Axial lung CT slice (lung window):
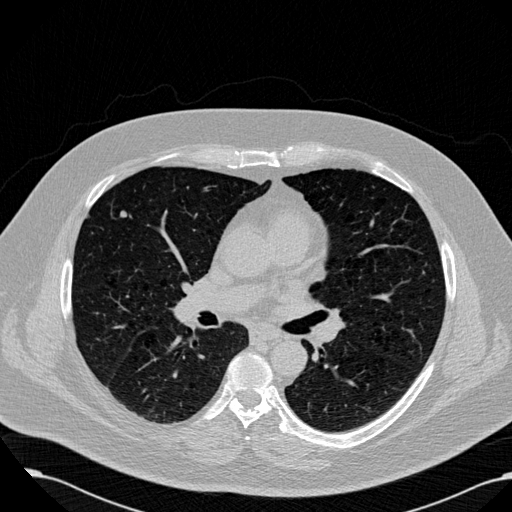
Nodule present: yes
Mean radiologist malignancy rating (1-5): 2.667